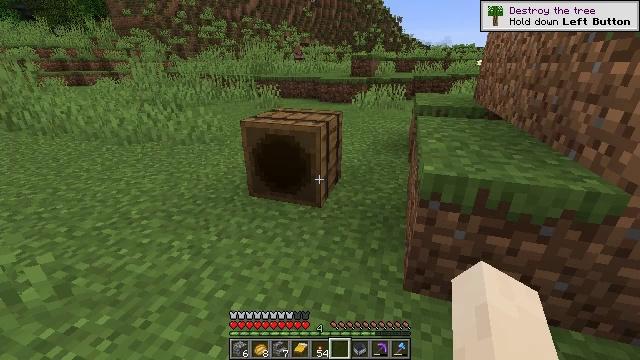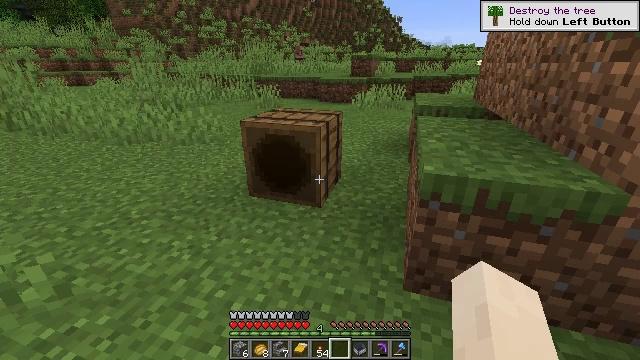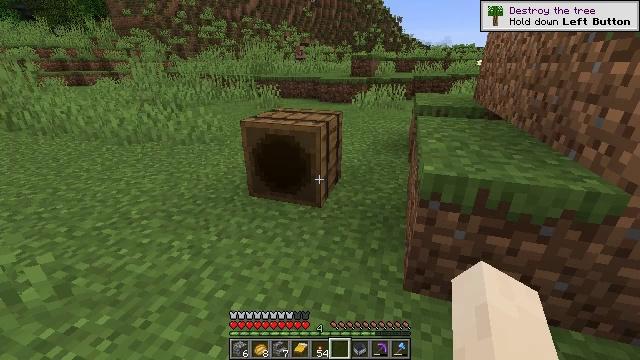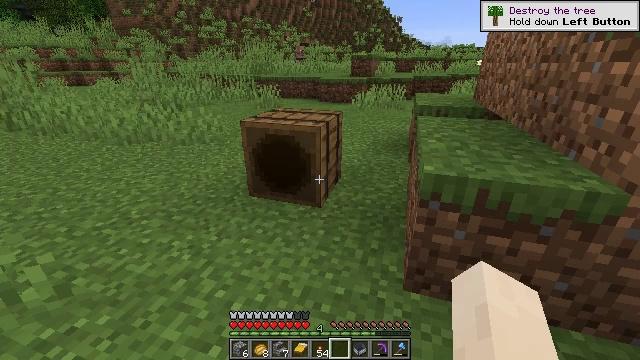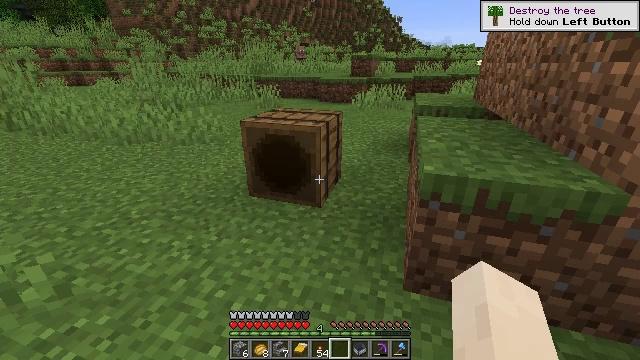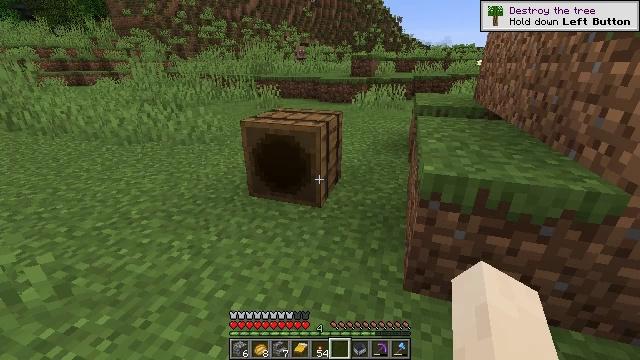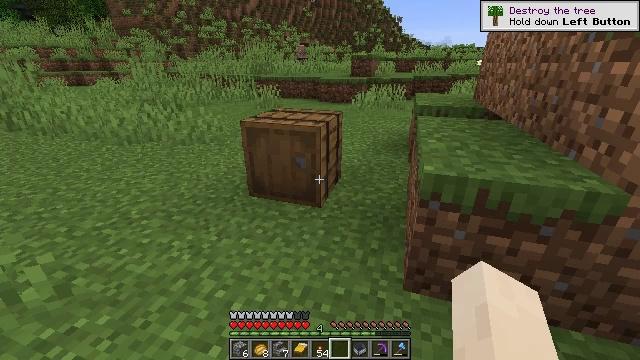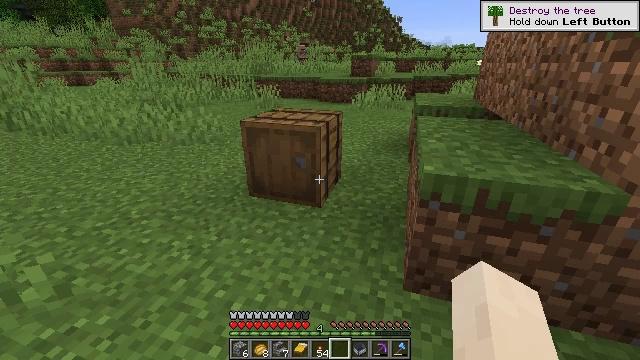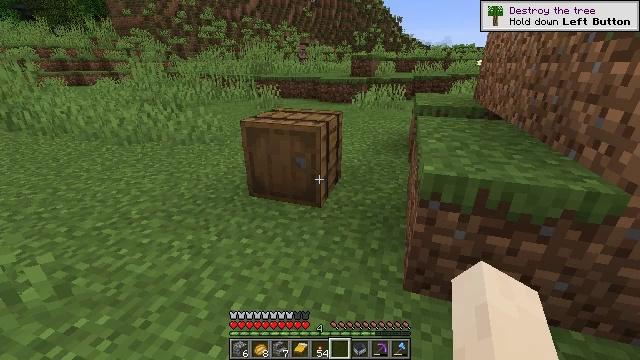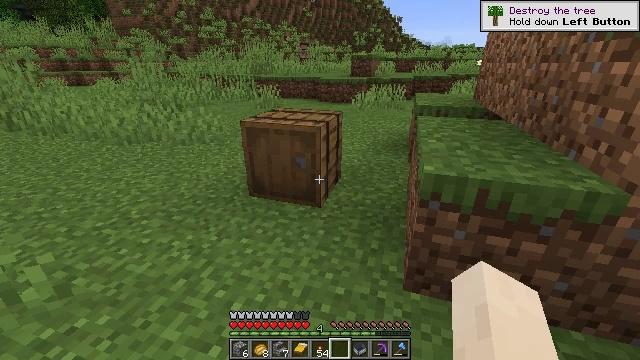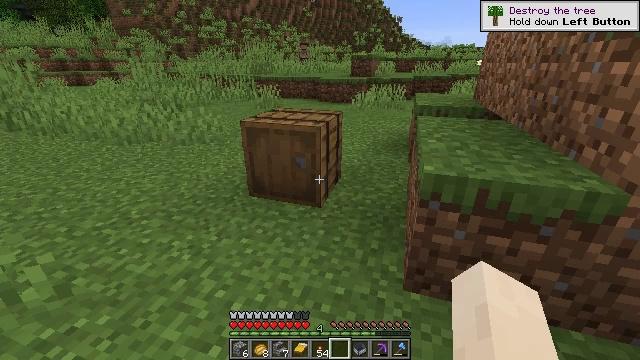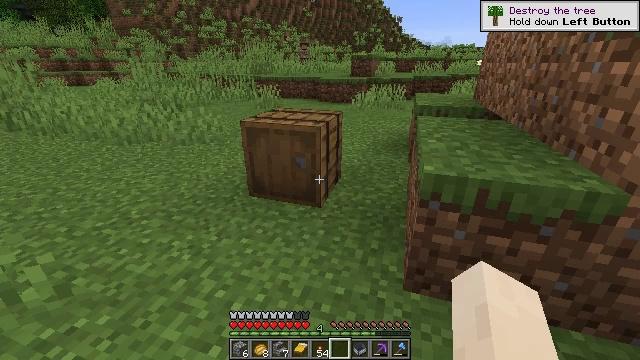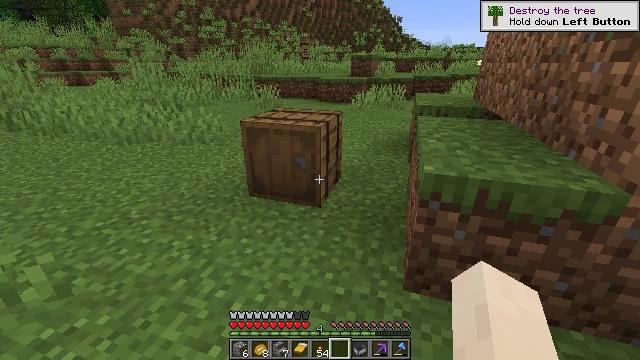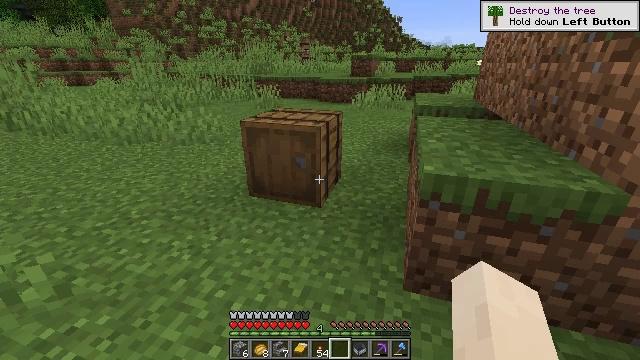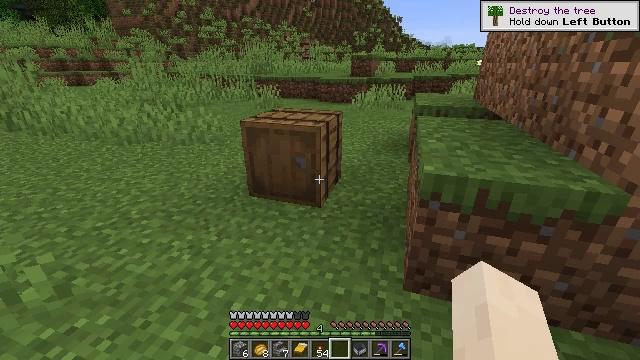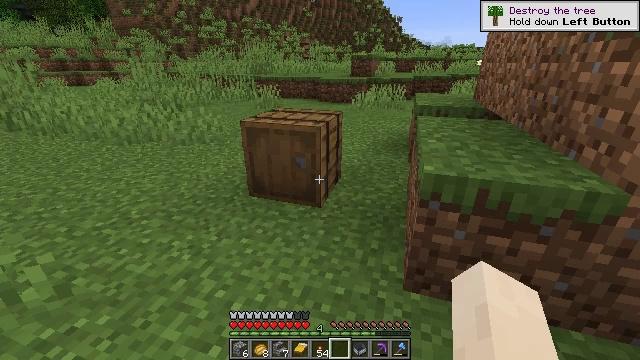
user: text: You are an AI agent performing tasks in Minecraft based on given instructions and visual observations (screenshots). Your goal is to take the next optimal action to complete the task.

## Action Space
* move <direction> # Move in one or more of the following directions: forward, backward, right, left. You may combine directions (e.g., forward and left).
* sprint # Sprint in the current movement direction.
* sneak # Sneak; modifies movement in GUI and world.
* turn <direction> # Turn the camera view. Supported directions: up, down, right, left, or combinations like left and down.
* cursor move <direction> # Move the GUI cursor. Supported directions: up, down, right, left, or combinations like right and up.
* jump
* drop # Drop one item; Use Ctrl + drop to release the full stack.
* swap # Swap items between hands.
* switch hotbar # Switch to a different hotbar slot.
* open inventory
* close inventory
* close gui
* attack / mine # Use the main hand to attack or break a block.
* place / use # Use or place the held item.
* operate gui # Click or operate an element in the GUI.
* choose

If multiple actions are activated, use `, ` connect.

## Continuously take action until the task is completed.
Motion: motion action
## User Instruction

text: Attack the barrel to gather it.
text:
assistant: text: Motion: no_op
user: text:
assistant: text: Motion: no_op
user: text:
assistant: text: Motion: no_op
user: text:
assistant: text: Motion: no_op
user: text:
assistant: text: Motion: no_op
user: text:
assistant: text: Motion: no_op
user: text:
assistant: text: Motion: no_op
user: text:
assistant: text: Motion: no_op
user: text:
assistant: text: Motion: no_op
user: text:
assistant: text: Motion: no_op
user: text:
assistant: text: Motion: no_op
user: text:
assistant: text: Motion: no_op
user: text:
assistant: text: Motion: no_op
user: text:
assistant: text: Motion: no_op
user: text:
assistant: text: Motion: no_op
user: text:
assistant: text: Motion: no_op
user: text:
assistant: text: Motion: no_op
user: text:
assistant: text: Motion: no_op
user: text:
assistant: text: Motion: no_op
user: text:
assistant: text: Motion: no_op
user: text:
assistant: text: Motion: no_op
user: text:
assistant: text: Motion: no_op
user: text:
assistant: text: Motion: no_op
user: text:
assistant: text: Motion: no_op
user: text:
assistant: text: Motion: no_op
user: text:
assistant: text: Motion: no_op
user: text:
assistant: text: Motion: no_op
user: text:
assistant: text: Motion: no_op
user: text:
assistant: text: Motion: no_op
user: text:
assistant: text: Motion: no_op